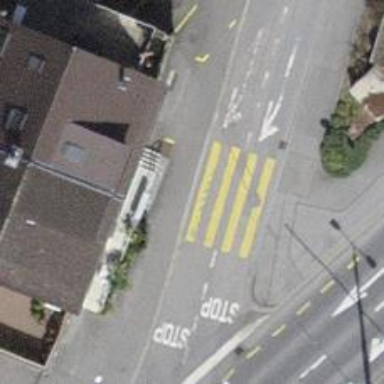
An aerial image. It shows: Pedestrian crossing with zebra markings on footway.